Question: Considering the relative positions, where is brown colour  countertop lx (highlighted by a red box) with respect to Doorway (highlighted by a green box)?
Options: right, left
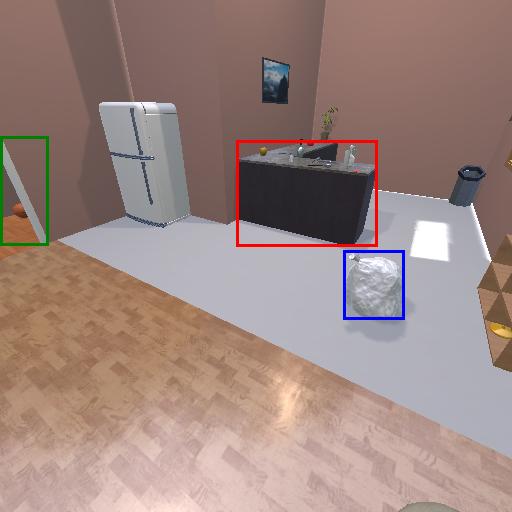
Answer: right